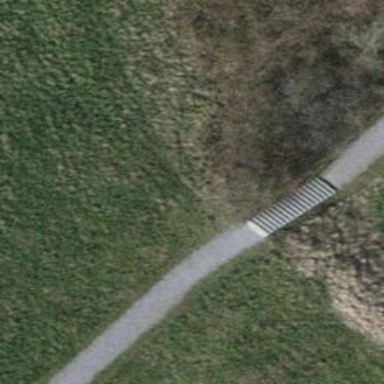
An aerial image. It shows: Road with steps.